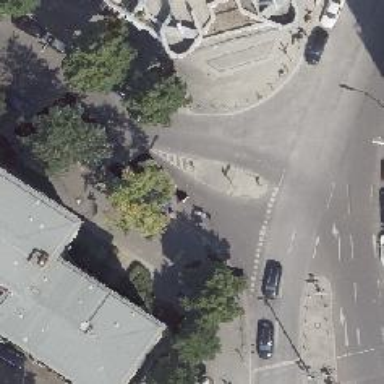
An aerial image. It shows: Unmarked crossing on the road.